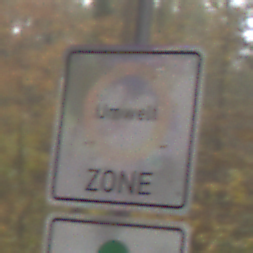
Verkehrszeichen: BeginnUmweltzone
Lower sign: FreistellungVomVerkehrsverbot3
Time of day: MorningAfternoon
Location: Outdoor (Nature)
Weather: Overcast
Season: Autumn
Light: Natural